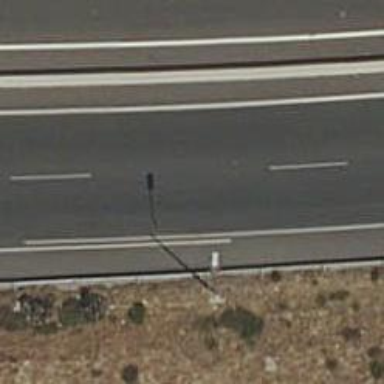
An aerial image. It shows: Motorway.